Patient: sex M, age 44
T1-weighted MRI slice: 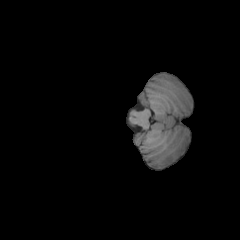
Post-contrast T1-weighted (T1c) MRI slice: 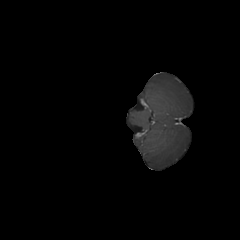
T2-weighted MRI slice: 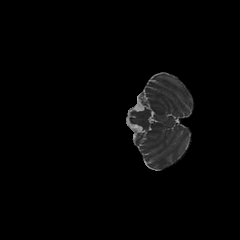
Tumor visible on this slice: no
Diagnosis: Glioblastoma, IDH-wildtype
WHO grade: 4